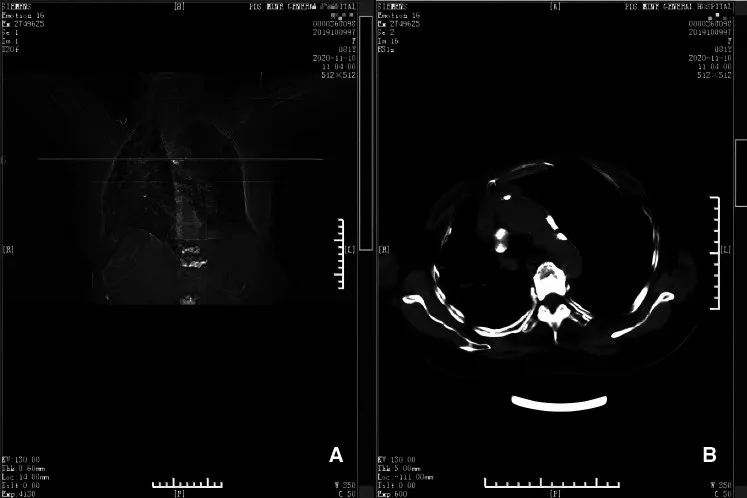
CT scan taken at 12th month postoperatively (panels A and B). Panel A depicts the position (horizontal line) of the CT scan shown in B, at the level of the 5th thoracic vertebra. Panel B shows there is no hematoma near the 5th thoracic vertebra and adjacent ribs.
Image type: radiology (ct)